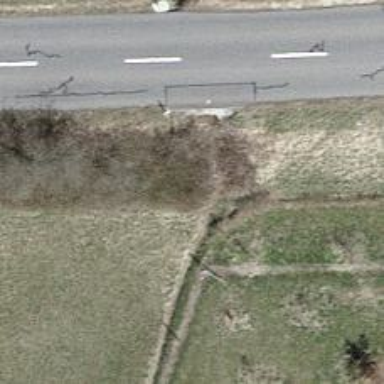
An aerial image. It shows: Hedge acting as barrier.